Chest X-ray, AP view. Patient: 42 years old, sex M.
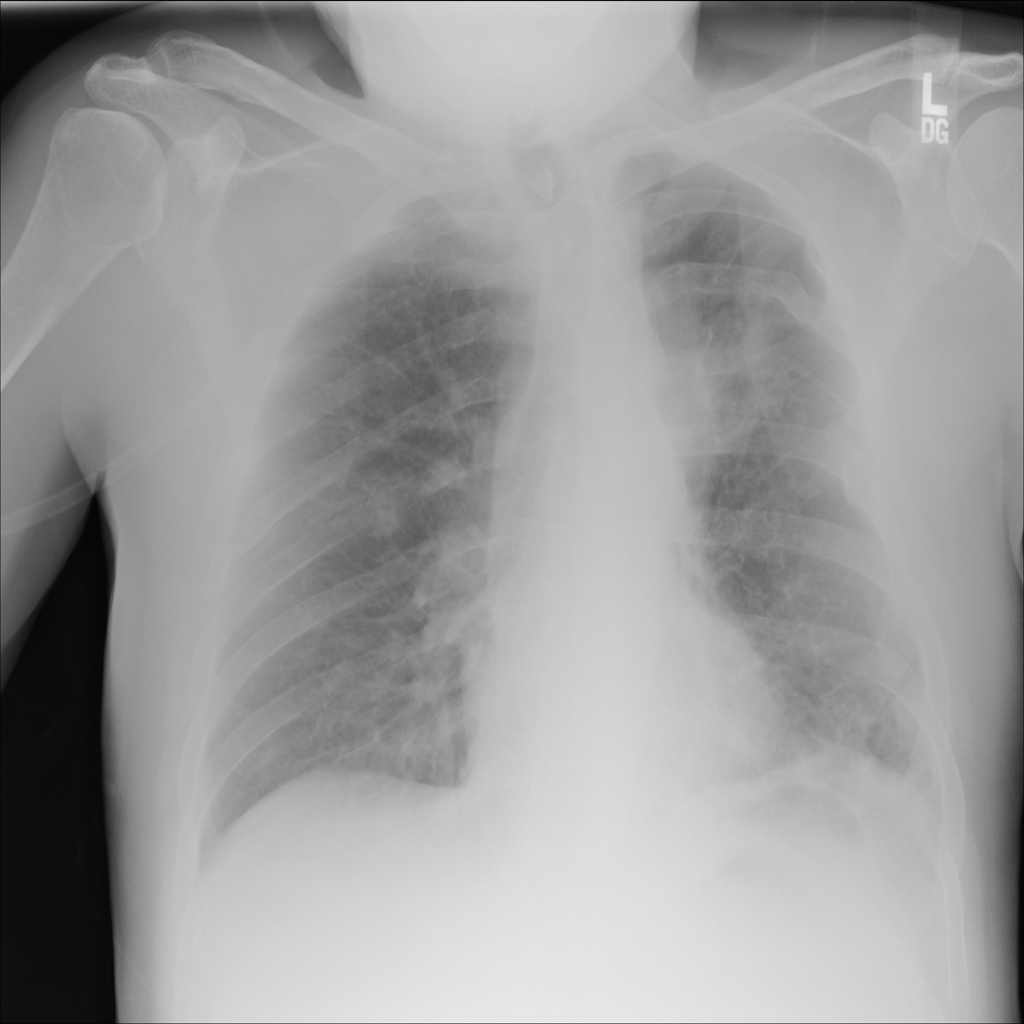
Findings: Consolidation, Infiltration